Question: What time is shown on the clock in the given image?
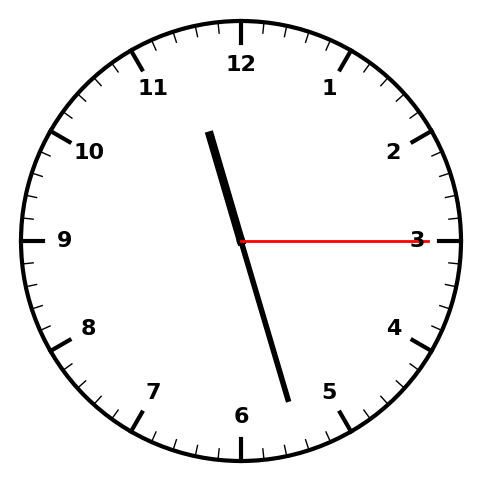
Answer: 11:27:15